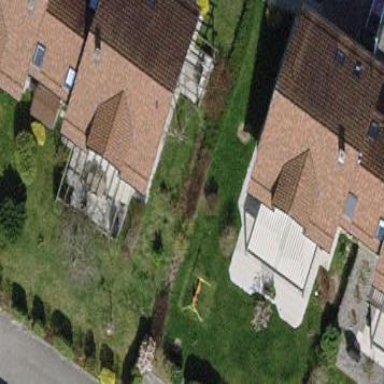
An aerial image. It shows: Simple house.